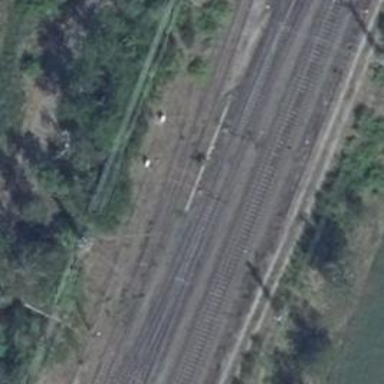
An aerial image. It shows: Railway switch.